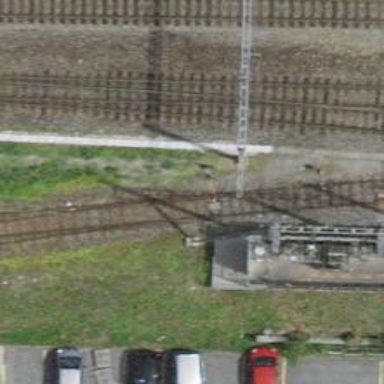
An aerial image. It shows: Railway switch.